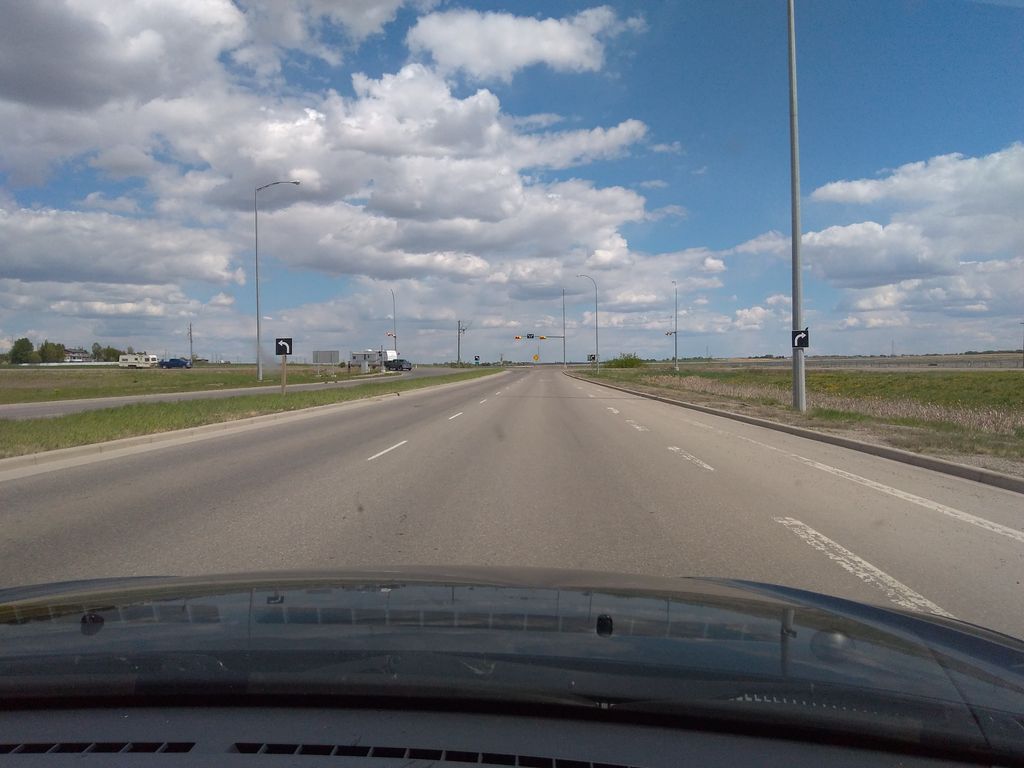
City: calgary